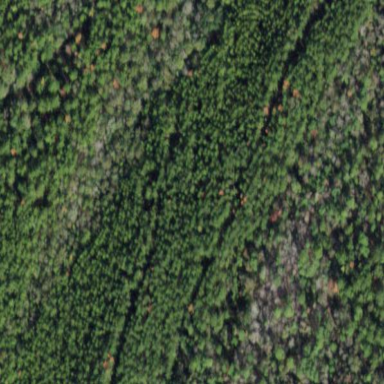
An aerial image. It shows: Forest with needle-leaved trees.